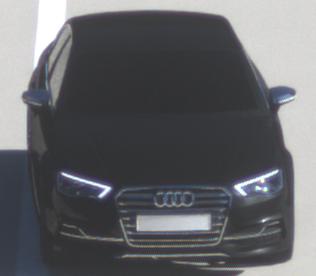
Make: Audi
Model: S3
Detailed model: 8V
Model produced from: 2013
Model produced until: 2020
Doors: 4
Color: black
Road condition: dry road
Daytime: morning or afternoon
Contrast: high contrast